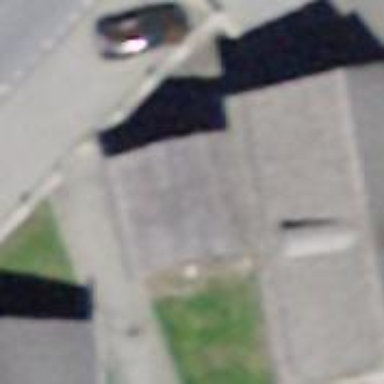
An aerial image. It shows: Simple and straightforward house.